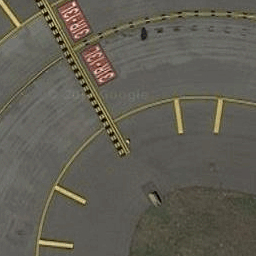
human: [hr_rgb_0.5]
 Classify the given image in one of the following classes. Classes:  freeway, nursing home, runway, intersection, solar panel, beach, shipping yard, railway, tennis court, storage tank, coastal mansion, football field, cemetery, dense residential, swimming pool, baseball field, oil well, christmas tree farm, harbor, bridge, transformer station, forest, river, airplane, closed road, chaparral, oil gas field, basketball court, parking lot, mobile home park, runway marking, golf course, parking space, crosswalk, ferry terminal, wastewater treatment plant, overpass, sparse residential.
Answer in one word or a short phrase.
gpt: runway marking